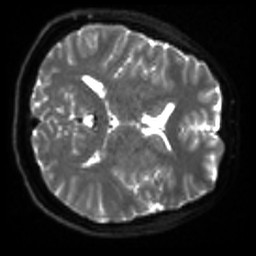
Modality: sbref
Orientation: axial
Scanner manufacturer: siemens
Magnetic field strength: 3 T
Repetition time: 4 s
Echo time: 0.0594 s